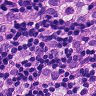
Metastatic tissue present: yes